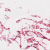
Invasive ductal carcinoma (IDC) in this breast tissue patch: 0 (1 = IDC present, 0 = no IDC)